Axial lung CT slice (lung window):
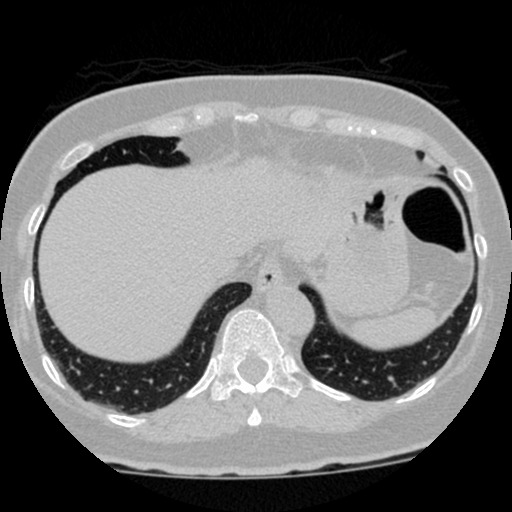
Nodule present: no